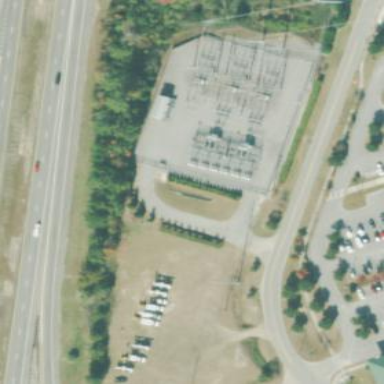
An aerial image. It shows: Distribution level power substation enclosed by fence.